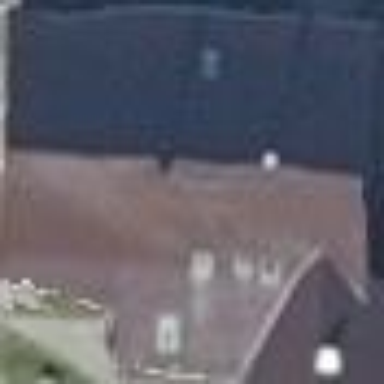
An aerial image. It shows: House with flat maroon roof.